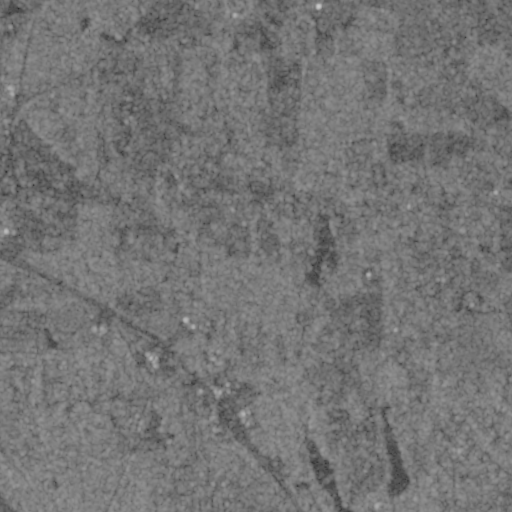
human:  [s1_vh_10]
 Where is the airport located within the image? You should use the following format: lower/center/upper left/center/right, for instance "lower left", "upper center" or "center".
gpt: The airport is located in the lower left of the image.
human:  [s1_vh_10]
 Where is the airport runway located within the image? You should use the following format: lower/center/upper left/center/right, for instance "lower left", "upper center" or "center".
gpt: The airport runway is located in the lower left of the image.
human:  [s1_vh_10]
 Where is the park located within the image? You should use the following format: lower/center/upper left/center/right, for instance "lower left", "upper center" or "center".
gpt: The park is located in the upper left of the image.
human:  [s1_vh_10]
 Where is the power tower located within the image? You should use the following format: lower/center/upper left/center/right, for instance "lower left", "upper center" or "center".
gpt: The power tower is located in the left of the image.
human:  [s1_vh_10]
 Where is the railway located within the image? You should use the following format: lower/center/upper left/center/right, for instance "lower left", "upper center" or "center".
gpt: The railway is located in the lower of the image.
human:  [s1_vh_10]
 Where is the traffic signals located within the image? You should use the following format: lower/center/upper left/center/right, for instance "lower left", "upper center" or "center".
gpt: The traffic signals is located in the lower center of the image.
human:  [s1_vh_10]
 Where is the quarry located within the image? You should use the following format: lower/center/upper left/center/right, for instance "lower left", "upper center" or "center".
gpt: There is no quarry in the image.

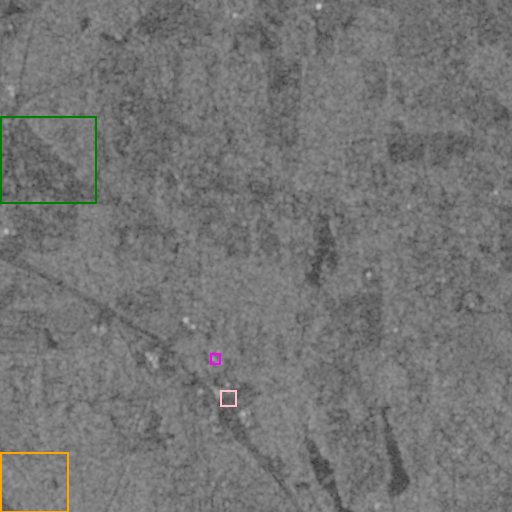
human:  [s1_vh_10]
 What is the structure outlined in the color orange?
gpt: The structure outlined in orange is an airport.
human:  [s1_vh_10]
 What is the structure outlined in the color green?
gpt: The structure outlined in green is a park.
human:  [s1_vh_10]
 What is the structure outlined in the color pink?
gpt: The structure outlined in pink is a parking lot.
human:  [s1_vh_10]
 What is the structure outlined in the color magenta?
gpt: The structure outlined in magenta is a building.
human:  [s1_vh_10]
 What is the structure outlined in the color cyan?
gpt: There is no cyan outline.